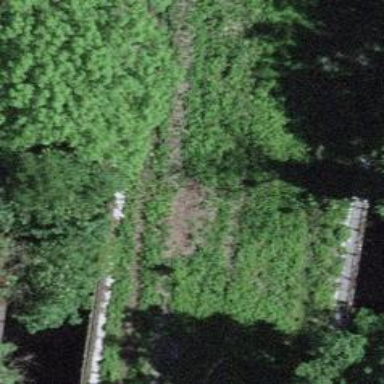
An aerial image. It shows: Disused railway bridge.